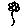
Label: flower